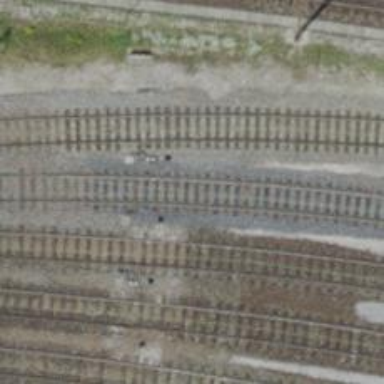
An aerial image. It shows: Railway yard with one track. The railway is electrified with contact line.